Question: This is my current table design

I have a many to many relationship.
For example I created / inserted an entry to the musicians table how do I actually pass its primary key (id) that is generated from it and immediately insert it to field musician_id from musician_x_instrument table?
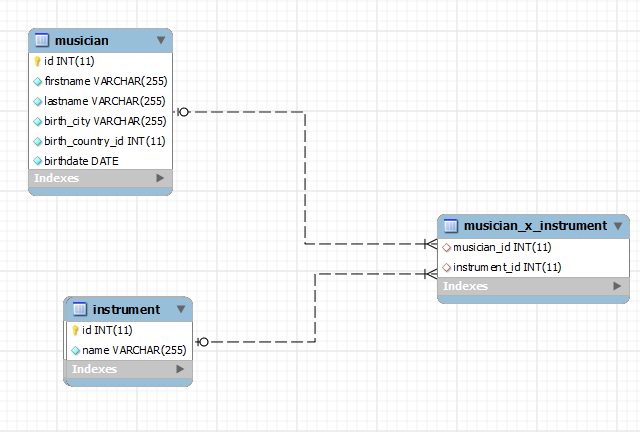
Answer: Assuming you use mysqli, you get if using the <URL> function:
'''
$query = "INSERT INTO myCity VALUES (NULL, 'Stuttgart', 'DEU', 'Stuttgart', 617000)";
$mysqli->query($query);
printf ("New Record has id %d.
", $mysqli->insert_id);
'''
You then insert this ID in the join table as you would insert any other data into any other table.